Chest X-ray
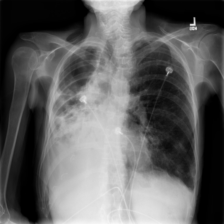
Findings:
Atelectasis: negative
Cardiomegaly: negative
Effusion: positive
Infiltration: negative
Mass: negative
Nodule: negative
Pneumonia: negative
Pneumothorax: negative
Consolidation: negative
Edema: negative
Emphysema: negative
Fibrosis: negative
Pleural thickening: positive
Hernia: negative